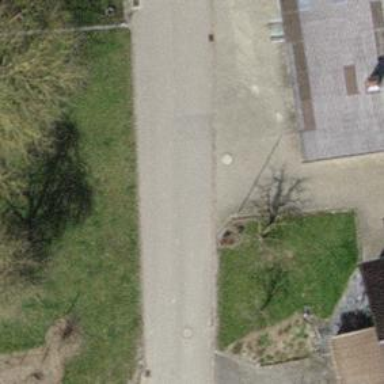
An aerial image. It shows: Residential road with asphalt surface.